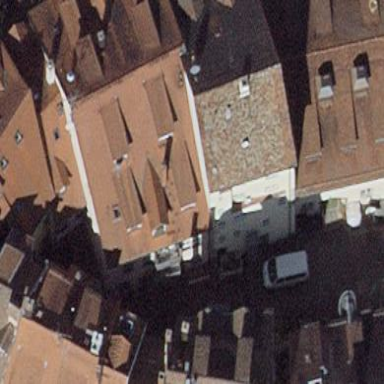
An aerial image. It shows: Gabled apartment building with roofs oriented across.